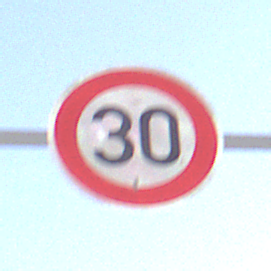
Verkehrszeichen: Geschwindigkeit30
Umgebung: Outdoor, RoadRail
Tageszeit: SunriseSunset
Wetter: Clear
Licht: Natural
Jahreszeit: NotSpecified
Kontrast: HighContrast